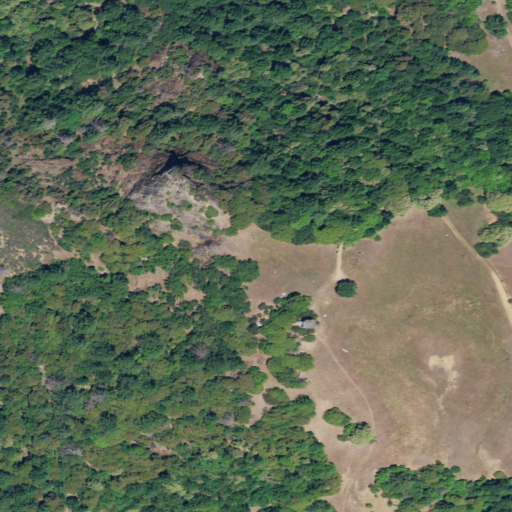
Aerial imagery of mountain in California named Two Rock containing evergreen forest, shrub, grassland, mixed forest, and open development